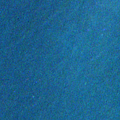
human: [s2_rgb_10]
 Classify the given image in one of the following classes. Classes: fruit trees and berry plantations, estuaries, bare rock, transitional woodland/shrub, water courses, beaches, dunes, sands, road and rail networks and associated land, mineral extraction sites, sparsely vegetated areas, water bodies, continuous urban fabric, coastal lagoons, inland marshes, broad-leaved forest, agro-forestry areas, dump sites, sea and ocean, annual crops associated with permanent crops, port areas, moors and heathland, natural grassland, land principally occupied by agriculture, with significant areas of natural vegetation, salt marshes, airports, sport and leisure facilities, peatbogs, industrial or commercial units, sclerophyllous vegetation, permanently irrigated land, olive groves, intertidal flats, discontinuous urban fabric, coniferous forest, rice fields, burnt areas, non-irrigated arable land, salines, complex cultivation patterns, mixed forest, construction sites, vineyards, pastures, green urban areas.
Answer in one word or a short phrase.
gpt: sea and ocean